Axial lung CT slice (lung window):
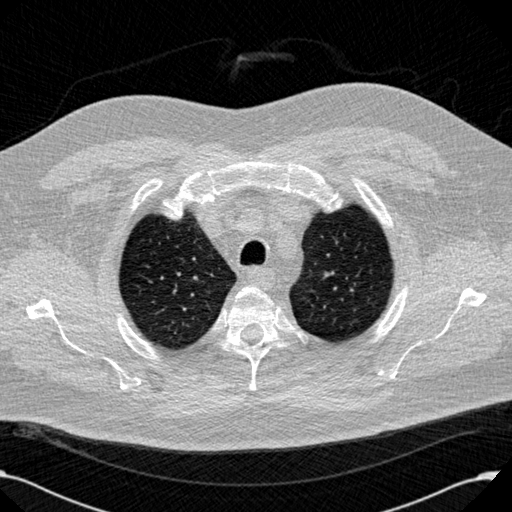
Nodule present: no